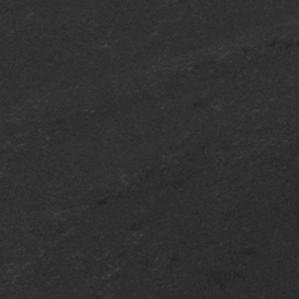
Label: frost